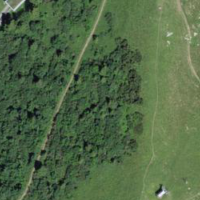
EUNIS habitat code: 23
Species observed at this site:
Larix decidua